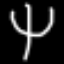
Label: fork